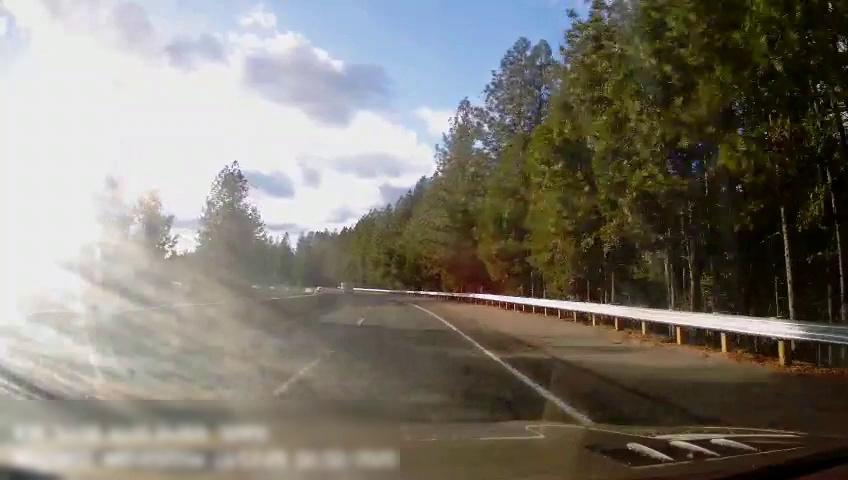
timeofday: Day
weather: Sunny
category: Drivable Space
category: Vehicles | Van
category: Lanes | Current Lane
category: Lanes | Alternate Lane